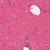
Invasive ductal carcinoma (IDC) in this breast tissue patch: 0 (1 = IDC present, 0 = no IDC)